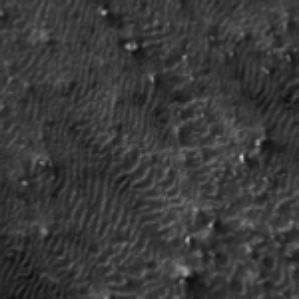
Label: frost